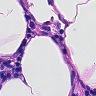
Metastatic tissue present: no